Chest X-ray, AP view. Patient: 29 years old, sex F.
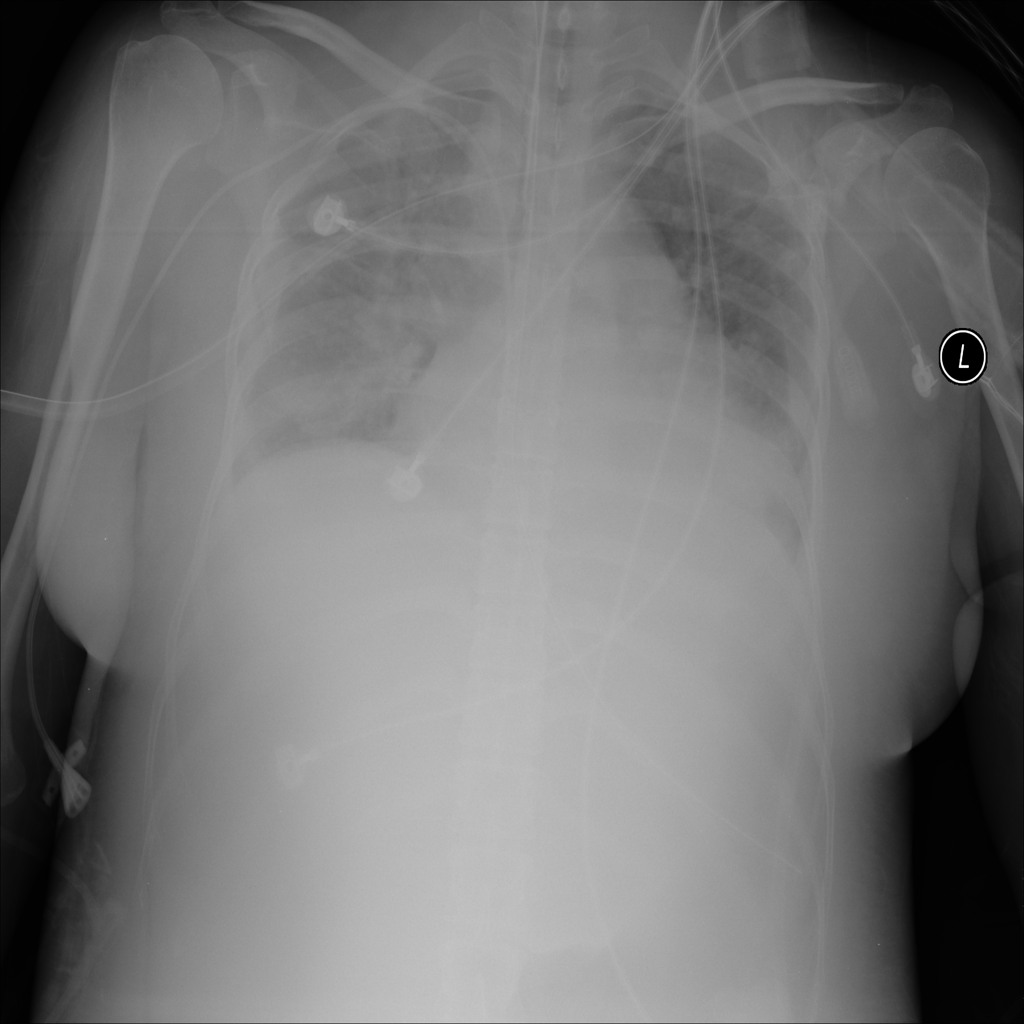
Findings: No Finding